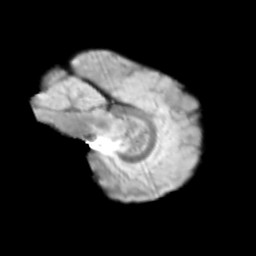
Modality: T2w
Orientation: sagittal
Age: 10
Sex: male
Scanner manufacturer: siemens
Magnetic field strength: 3 T
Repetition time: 3.8 s
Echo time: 0.07 s